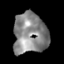
Tissue: skin
Cell type: Epithelial cells
Senescence score: 0.2383
Nuclear area (px): 1349
Mean DAPI intensity: 136.857